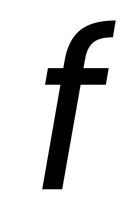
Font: Poppins-Italic